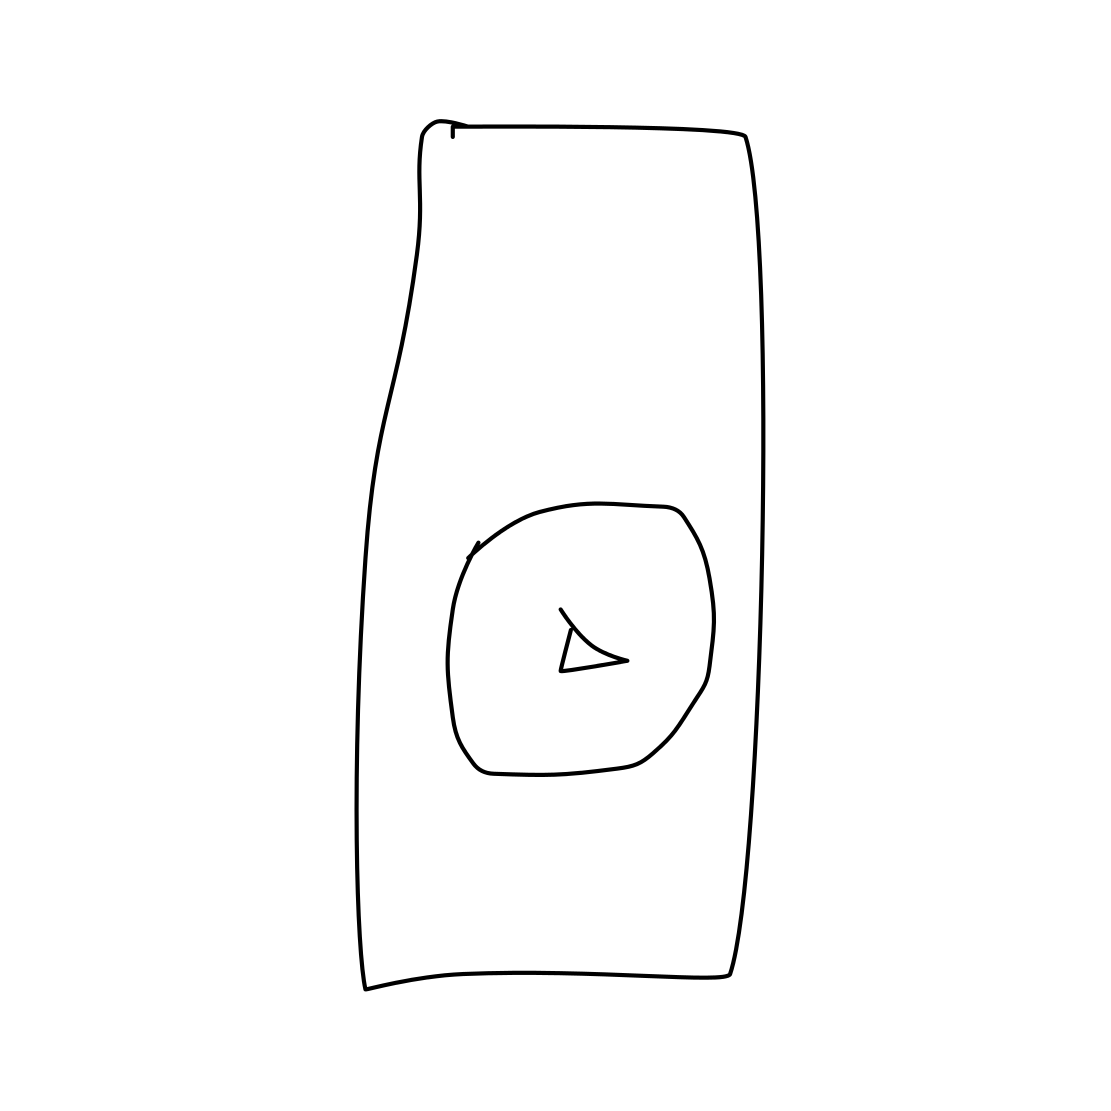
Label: ipod